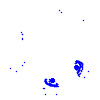
Particle: electron